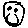
Label: smiley face